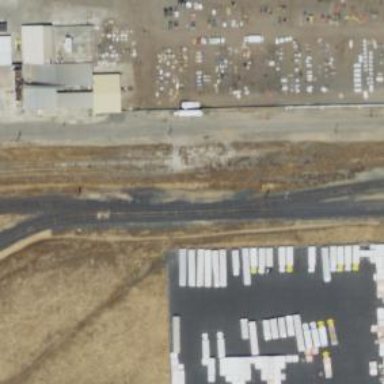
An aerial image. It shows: Railway spur service.